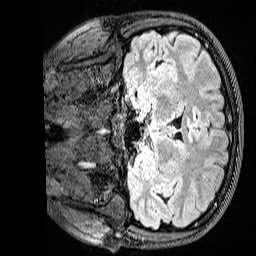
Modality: FLAIR
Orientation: coronal
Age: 20
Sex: female
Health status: healthy
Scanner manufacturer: siemens
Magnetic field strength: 3 T
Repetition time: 5 s
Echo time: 0.388 s